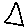
Label: triangle